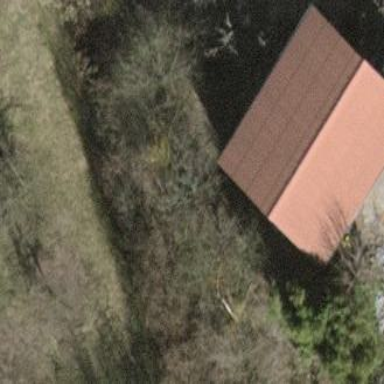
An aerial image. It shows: Farm auxiliary building.